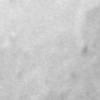
Label: no_change